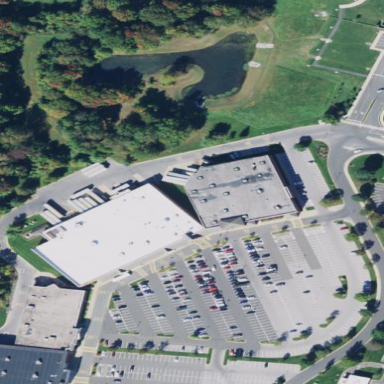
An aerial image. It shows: Retail area.